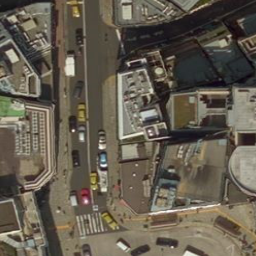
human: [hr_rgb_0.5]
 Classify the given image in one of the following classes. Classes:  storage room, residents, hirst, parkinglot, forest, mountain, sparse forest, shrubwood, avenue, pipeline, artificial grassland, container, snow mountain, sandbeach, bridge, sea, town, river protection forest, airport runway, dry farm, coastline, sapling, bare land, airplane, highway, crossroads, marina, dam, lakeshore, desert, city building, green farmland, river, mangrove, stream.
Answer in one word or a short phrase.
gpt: city building